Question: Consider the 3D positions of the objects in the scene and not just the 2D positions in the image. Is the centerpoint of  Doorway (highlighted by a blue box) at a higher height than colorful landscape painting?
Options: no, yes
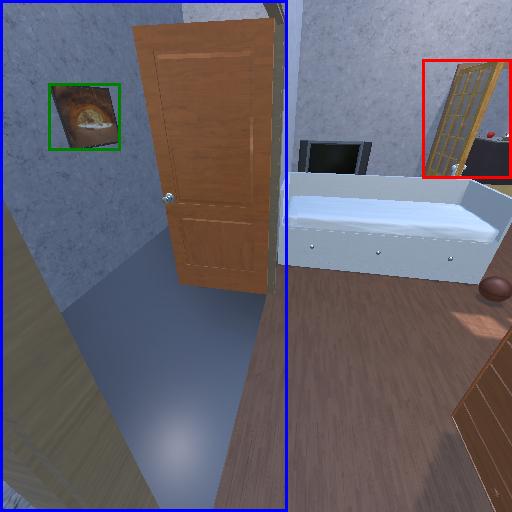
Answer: no